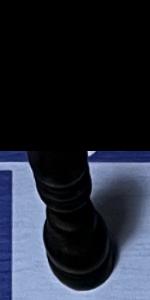
Label: Bishop_Black